Field crop: maize
Growth stage: 2
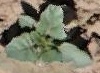
Species: datura